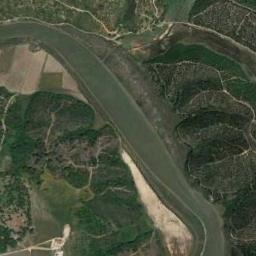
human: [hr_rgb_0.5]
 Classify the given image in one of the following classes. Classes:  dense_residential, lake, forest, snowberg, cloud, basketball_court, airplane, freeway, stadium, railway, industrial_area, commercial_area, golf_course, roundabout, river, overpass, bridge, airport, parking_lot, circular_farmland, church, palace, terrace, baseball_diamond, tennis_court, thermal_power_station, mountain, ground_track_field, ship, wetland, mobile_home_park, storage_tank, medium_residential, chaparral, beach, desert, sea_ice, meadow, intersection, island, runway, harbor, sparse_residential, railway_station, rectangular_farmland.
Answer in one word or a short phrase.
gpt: river